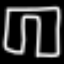
Label: pants